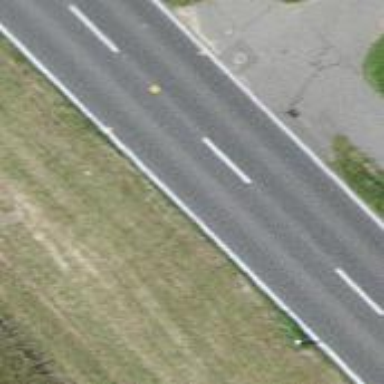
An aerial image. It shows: Primary highway.